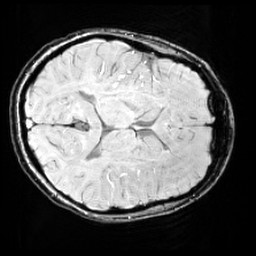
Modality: SWI
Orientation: axial
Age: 11
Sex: male
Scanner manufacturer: siemens
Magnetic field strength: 3 T
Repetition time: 0.027 s
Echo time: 0.02 s